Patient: sex F, age 66
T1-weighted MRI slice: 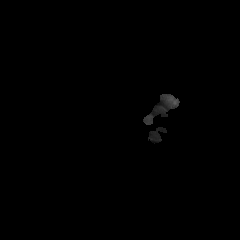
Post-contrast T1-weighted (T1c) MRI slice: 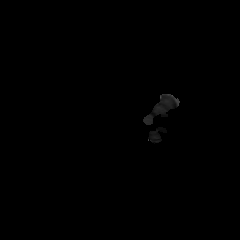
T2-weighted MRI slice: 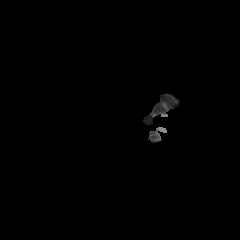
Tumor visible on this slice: no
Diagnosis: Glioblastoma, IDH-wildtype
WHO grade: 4